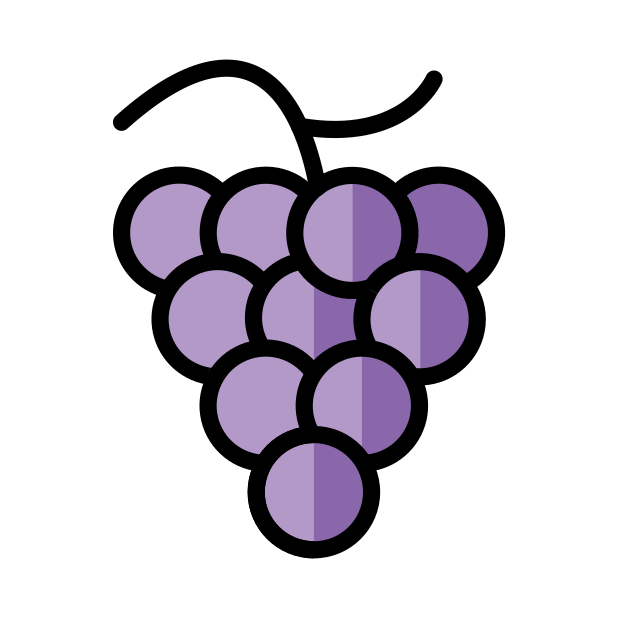
Emoji: 🍇
Name: grapes
Unicode: 0x1f347